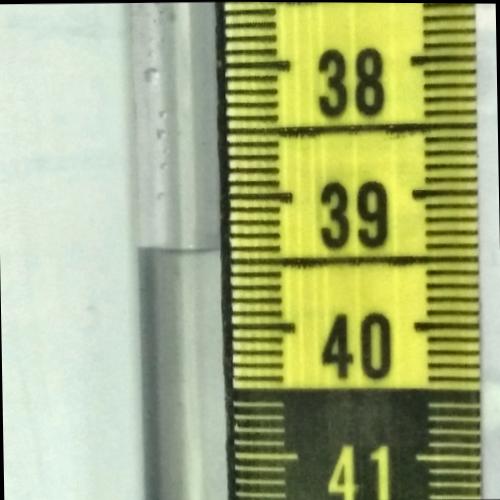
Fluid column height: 39.4 cm